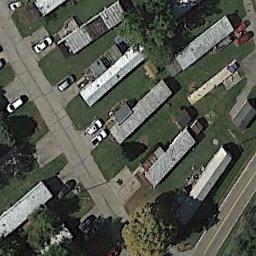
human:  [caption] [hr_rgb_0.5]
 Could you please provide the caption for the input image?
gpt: Many buildings of different shapes and sizes are in mobile home parks .

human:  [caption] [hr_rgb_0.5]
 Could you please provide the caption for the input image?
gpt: The mobile home park has some neatly arranged mobile homes on the grass and a road goes through the mobile home park .

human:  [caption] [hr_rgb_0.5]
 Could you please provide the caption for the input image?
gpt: A wood is next to the mobile home park .

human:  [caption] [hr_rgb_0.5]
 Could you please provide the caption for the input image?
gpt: The mobile home park is on the grass next to the road .

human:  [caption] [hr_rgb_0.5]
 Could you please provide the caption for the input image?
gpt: There are some gray buildings on a green lawn in the mobile home park .